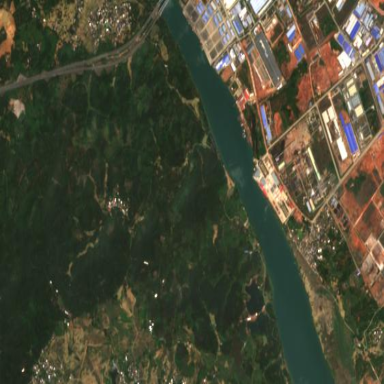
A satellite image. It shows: Industrial area.